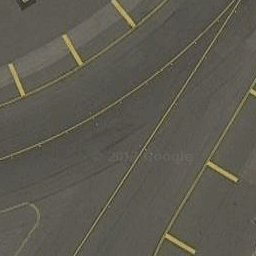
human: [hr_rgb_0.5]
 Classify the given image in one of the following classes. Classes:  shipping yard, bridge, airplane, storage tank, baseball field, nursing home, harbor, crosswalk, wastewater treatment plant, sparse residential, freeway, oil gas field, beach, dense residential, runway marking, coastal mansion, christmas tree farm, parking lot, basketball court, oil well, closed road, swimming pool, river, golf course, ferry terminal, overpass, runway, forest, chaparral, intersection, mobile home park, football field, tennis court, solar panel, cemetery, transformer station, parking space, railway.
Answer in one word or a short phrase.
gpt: runway marking